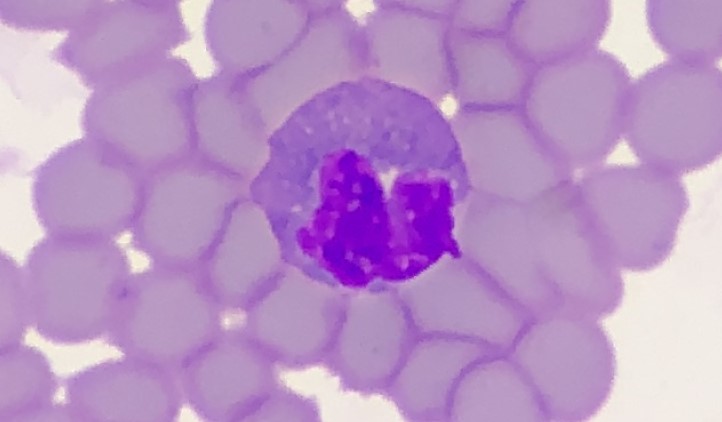
White blood cell type: Eosinophil